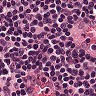
Metastatic tissue present: no